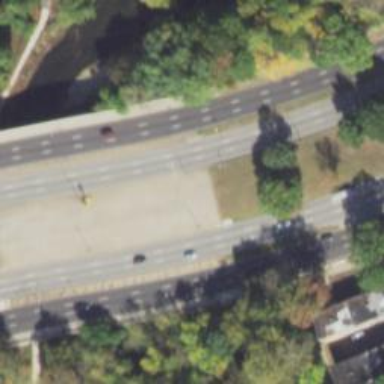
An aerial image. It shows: Trunk highway bridge with asphalt surface.